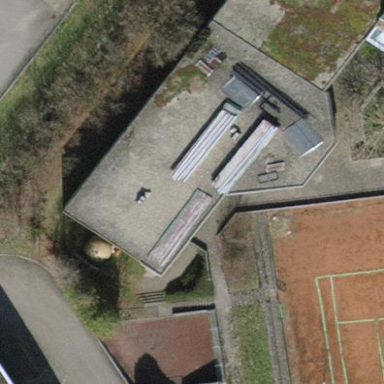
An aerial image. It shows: Tennis court surrounded by fence. It is located on pitch used for leisure land activities.